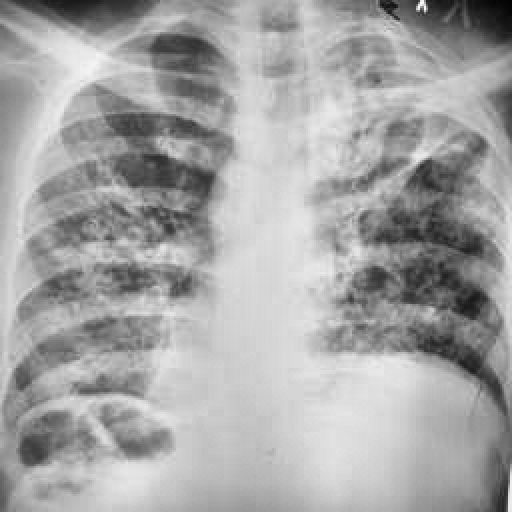
Finding: TUBERCULOSIS